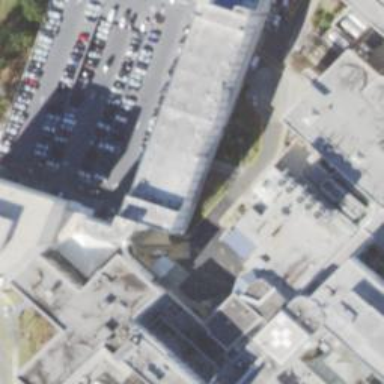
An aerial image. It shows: Building.